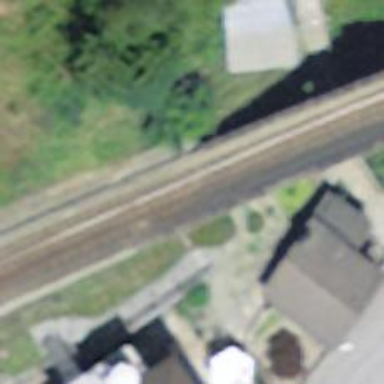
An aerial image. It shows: Narrow-gauge railway bridge with electrified tracks and single track passing over it.